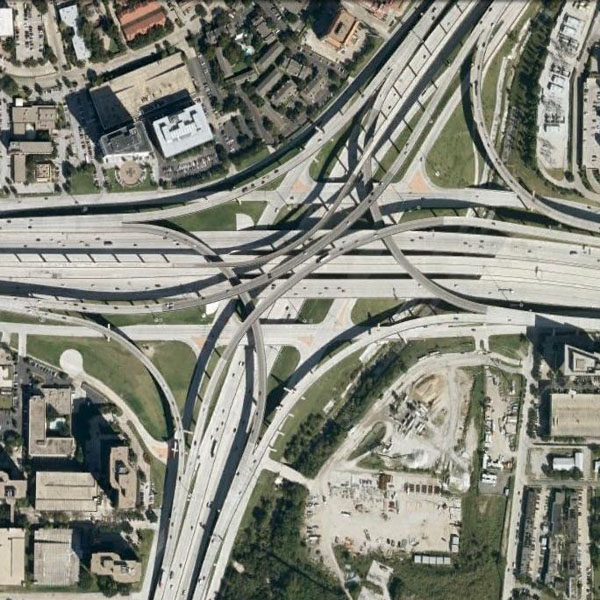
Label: Viaduct